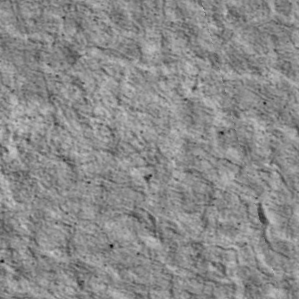
Label: non_frost